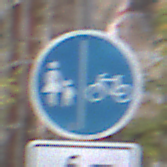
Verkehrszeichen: GetrennterRadUndGehwegRadwegRechts
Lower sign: EinspurigeFahrzeugeFrei2
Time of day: MorningAfternoon
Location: Outdoor (Urban)
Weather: PartlyCloudy
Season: NotSpecified
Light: Natural